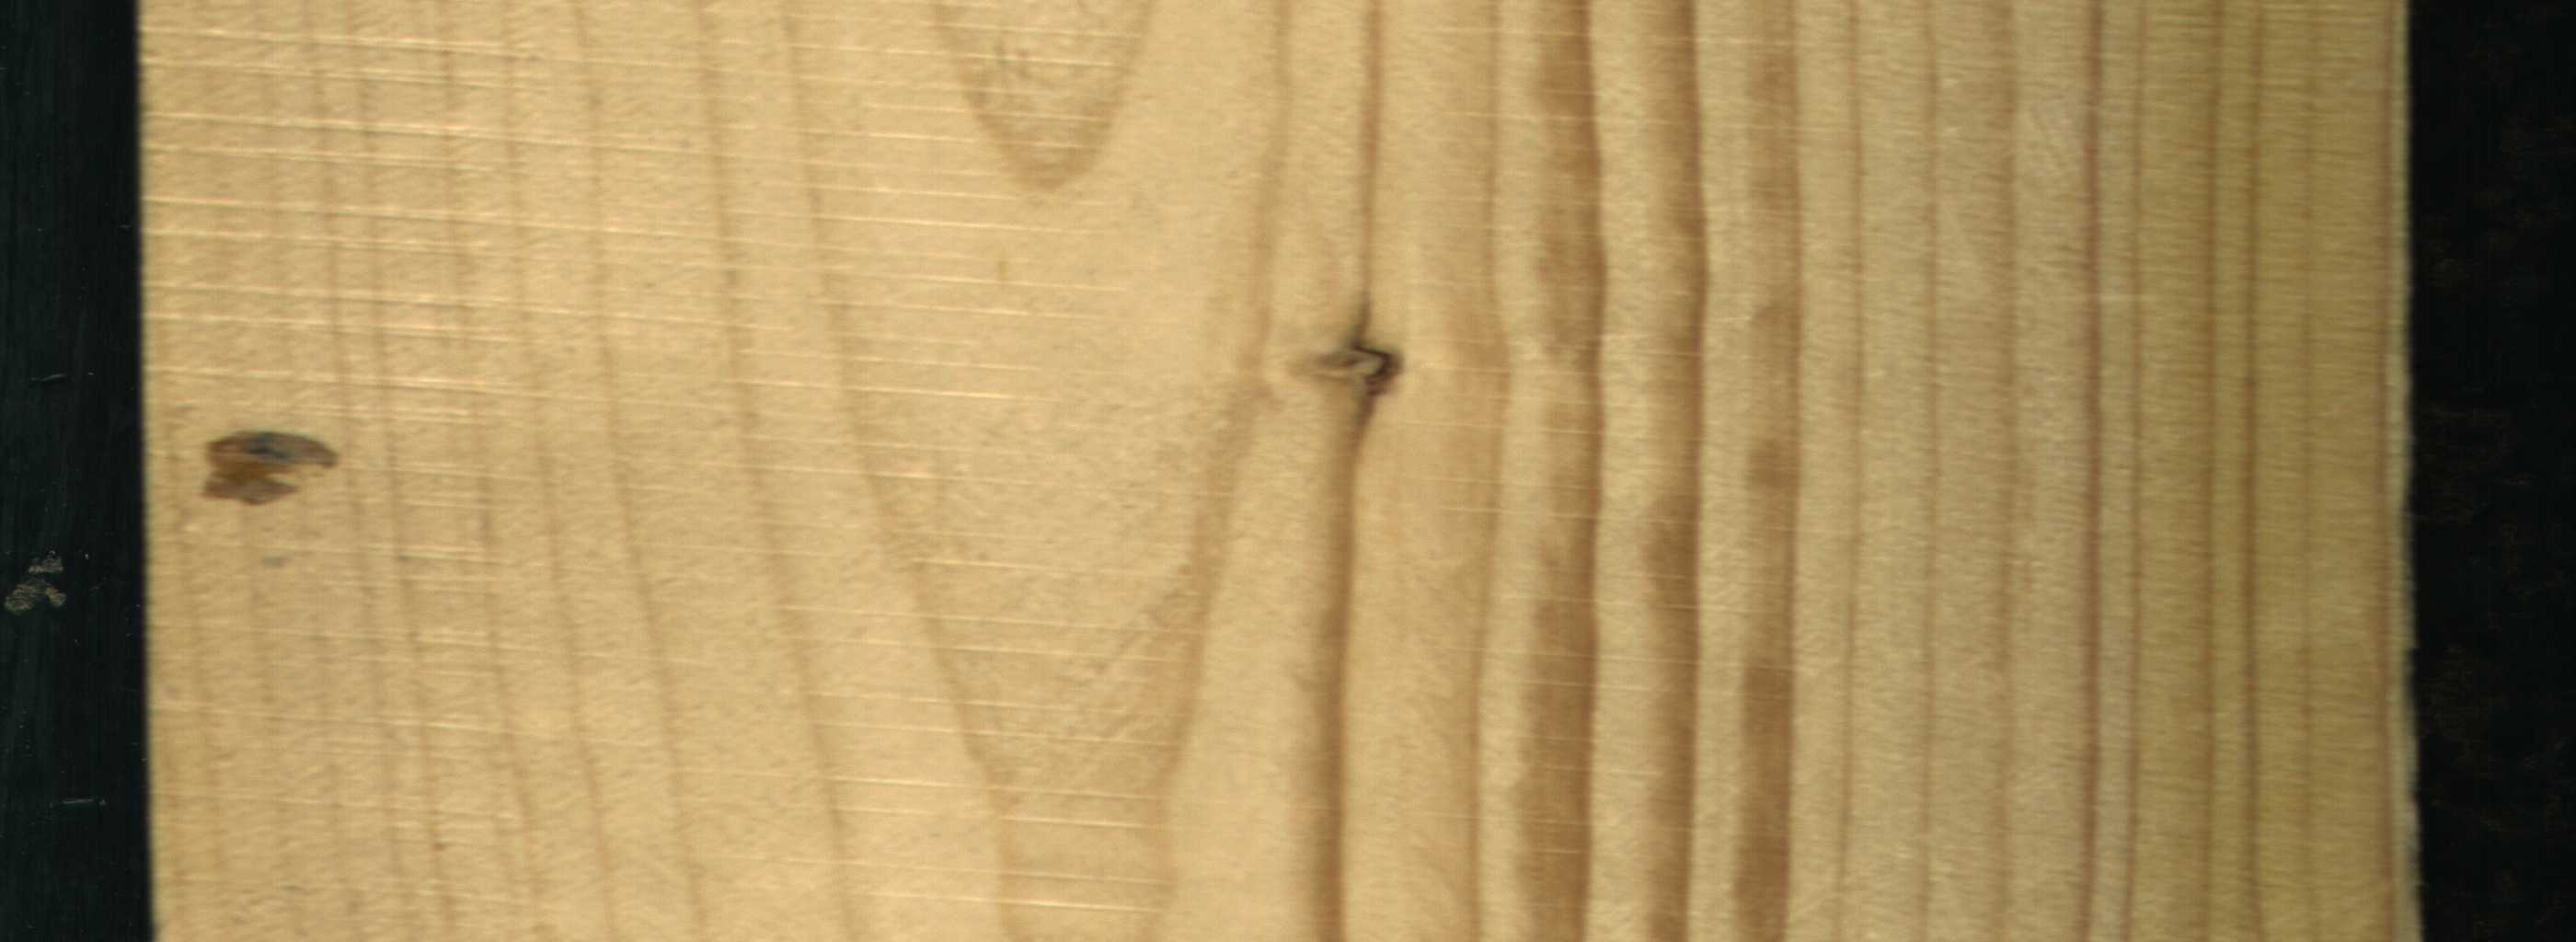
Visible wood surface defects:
resin
Dead_Knot